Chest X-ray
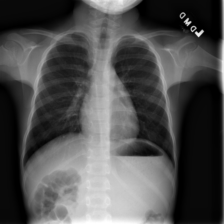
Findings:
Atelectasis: negative
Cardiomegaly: negative
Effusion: negative
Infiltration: negative
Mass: negative
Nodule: negative
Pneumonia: negative
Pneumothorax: negative
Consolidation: negative
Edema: negative
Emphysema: negative
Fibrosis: negative
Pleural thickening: negative
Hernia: negative